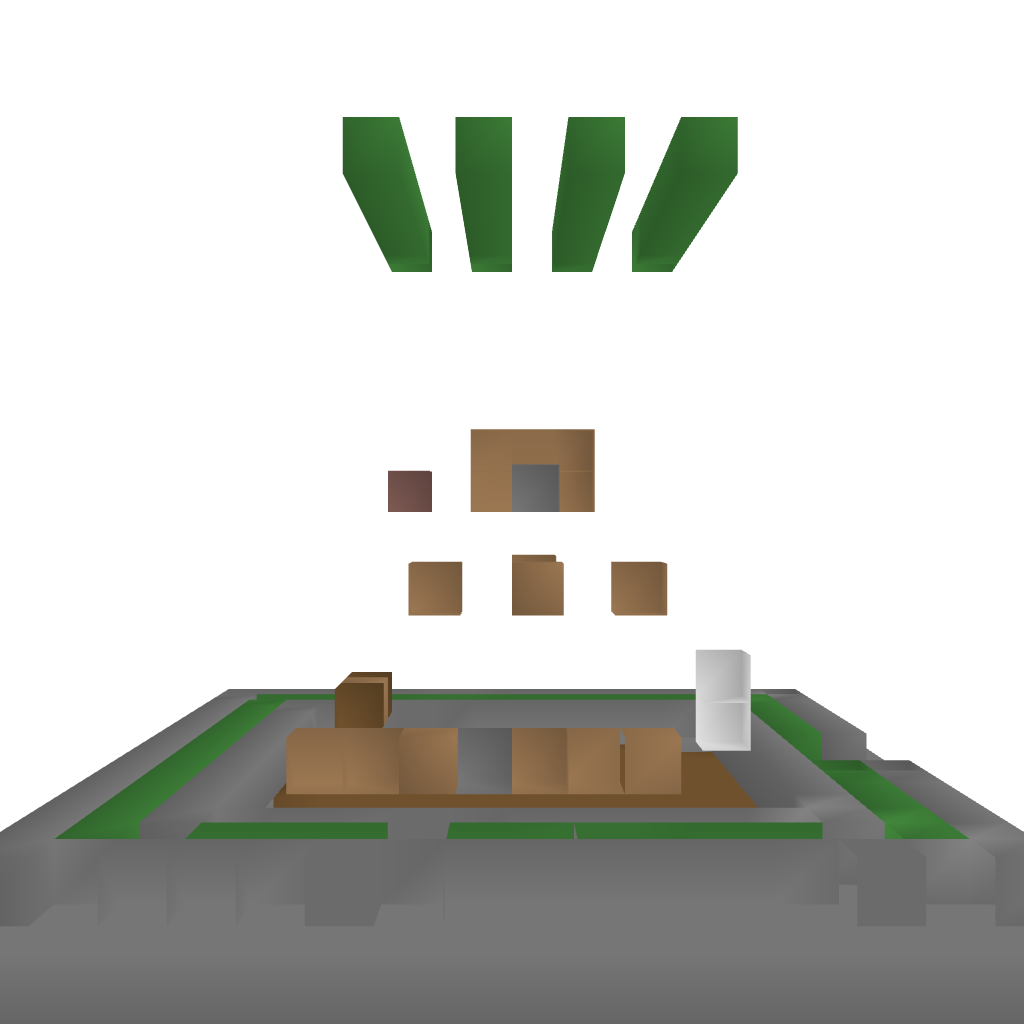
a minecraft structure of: Modern House 004 bad low quality